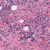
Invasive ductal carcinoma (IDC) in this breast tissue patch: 1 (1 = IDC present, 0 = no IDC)